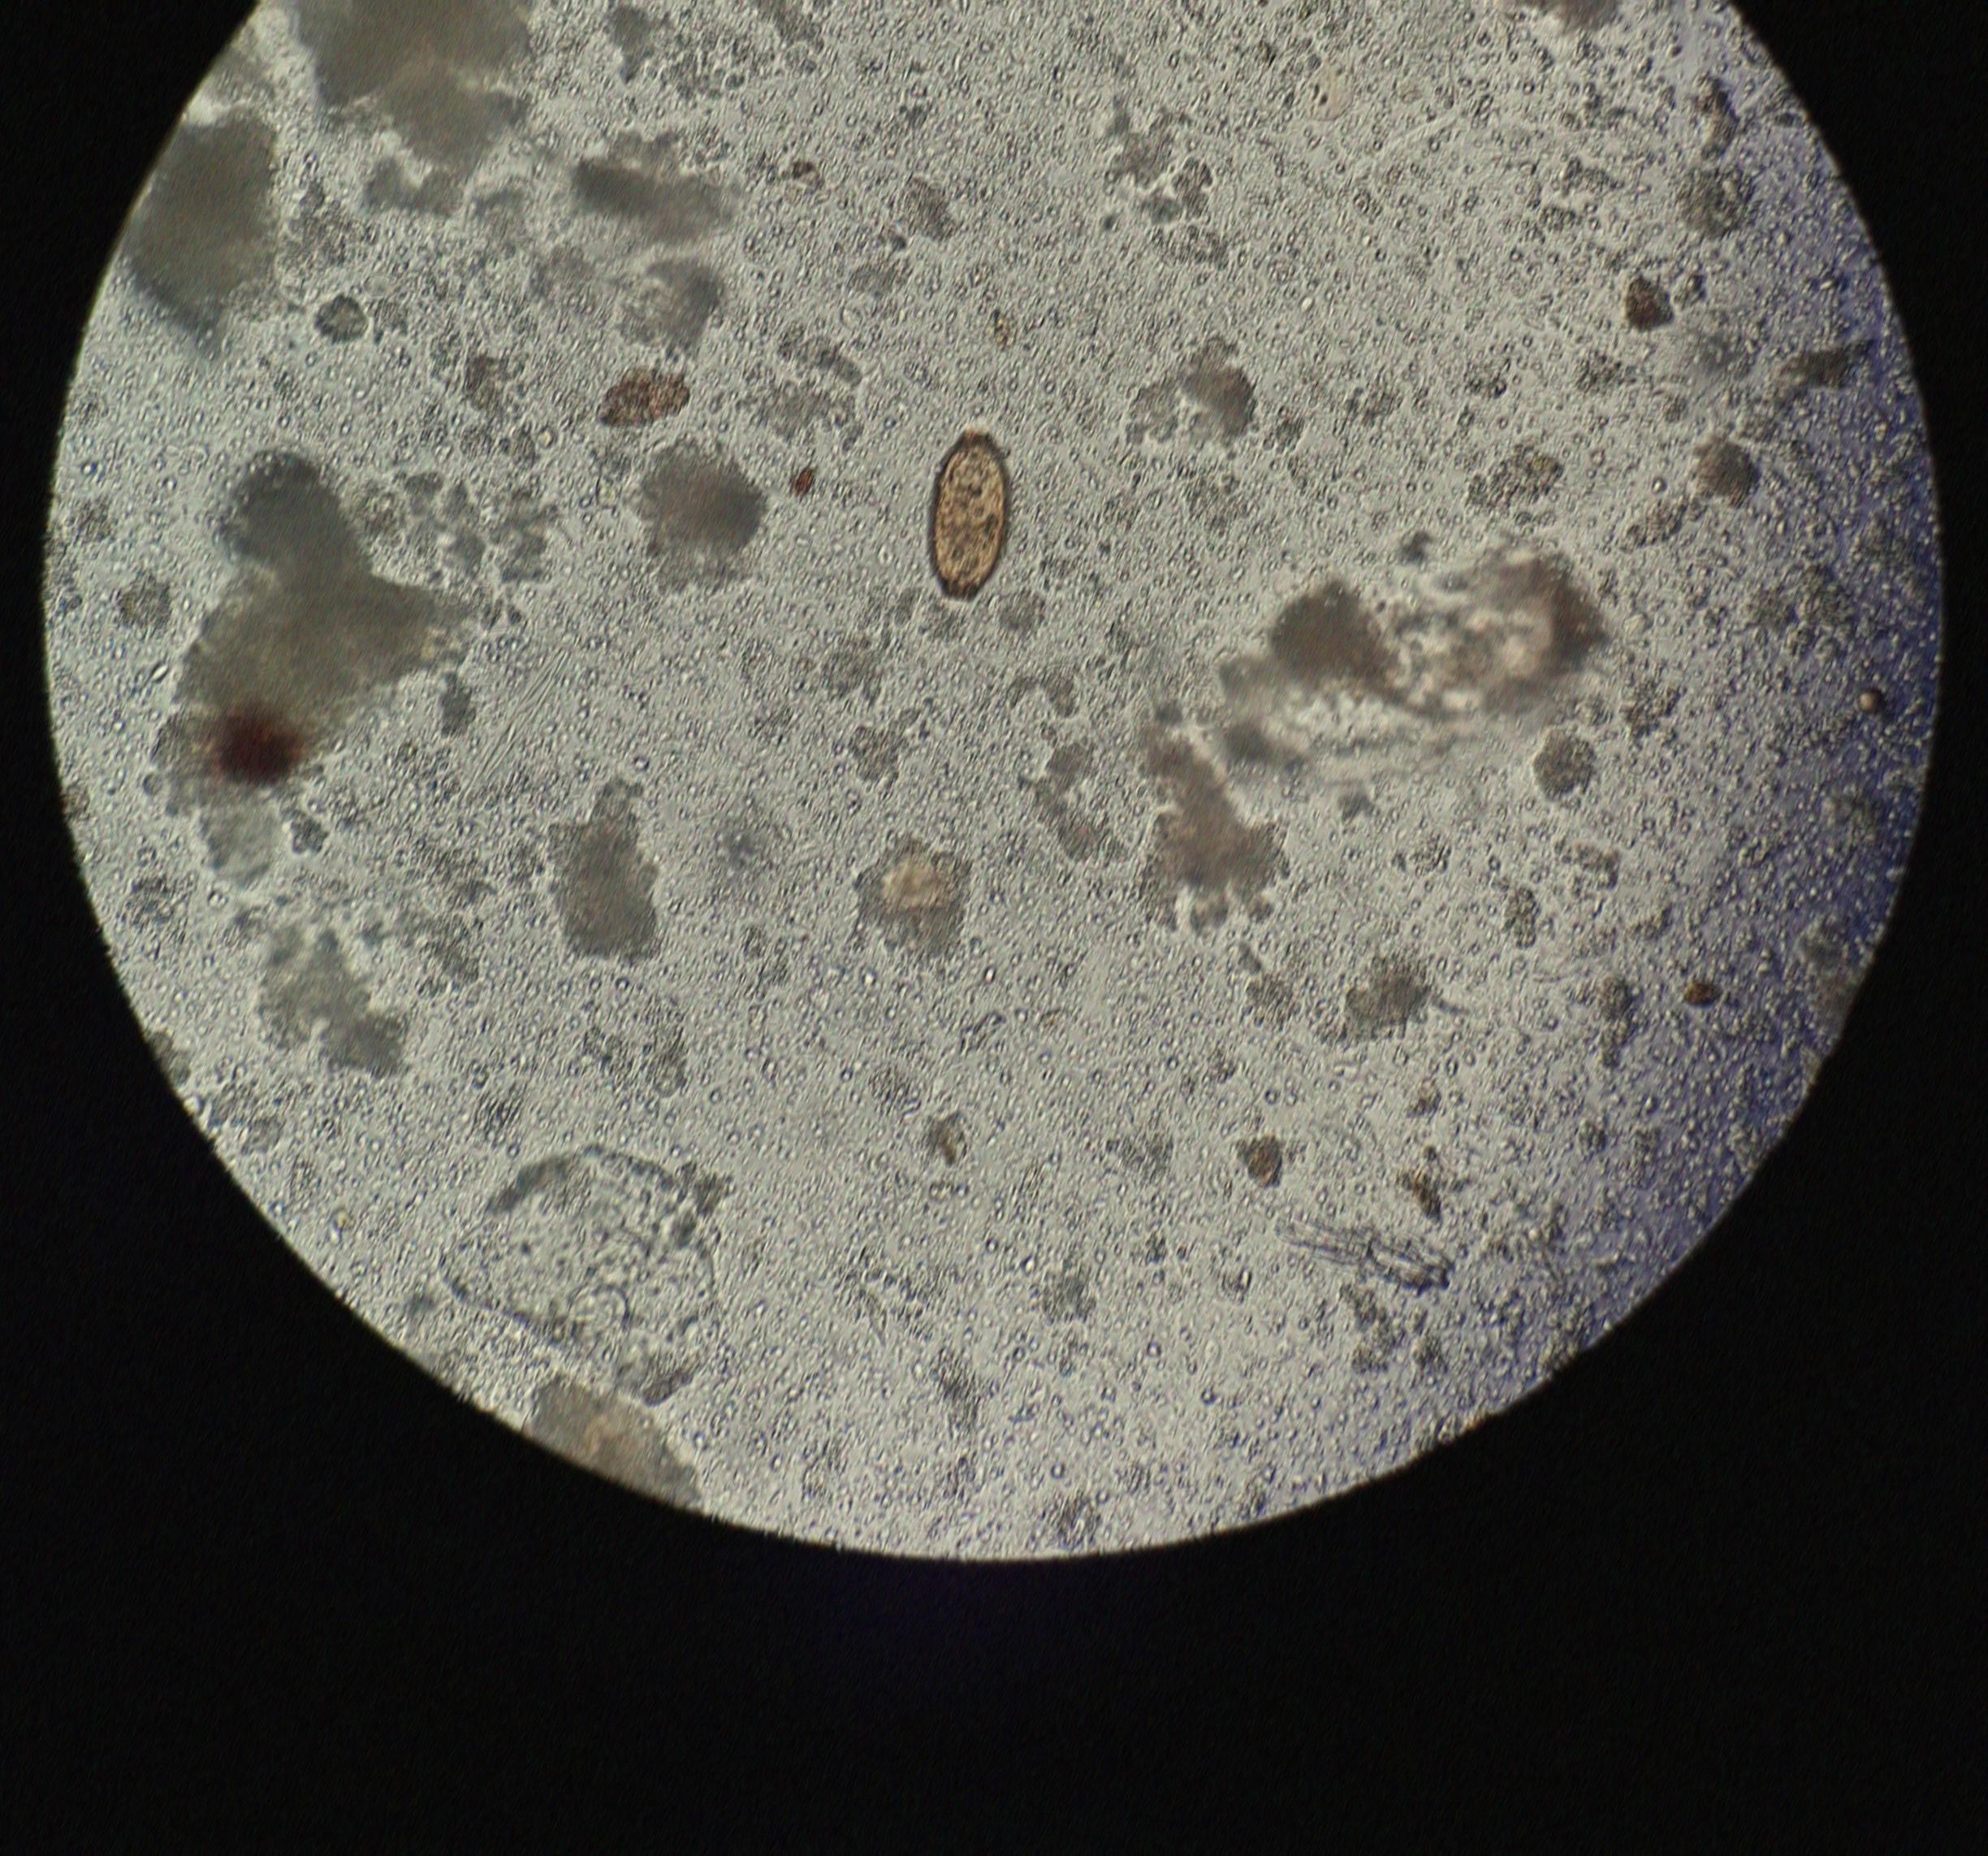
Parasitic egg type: Trichuris trichiura